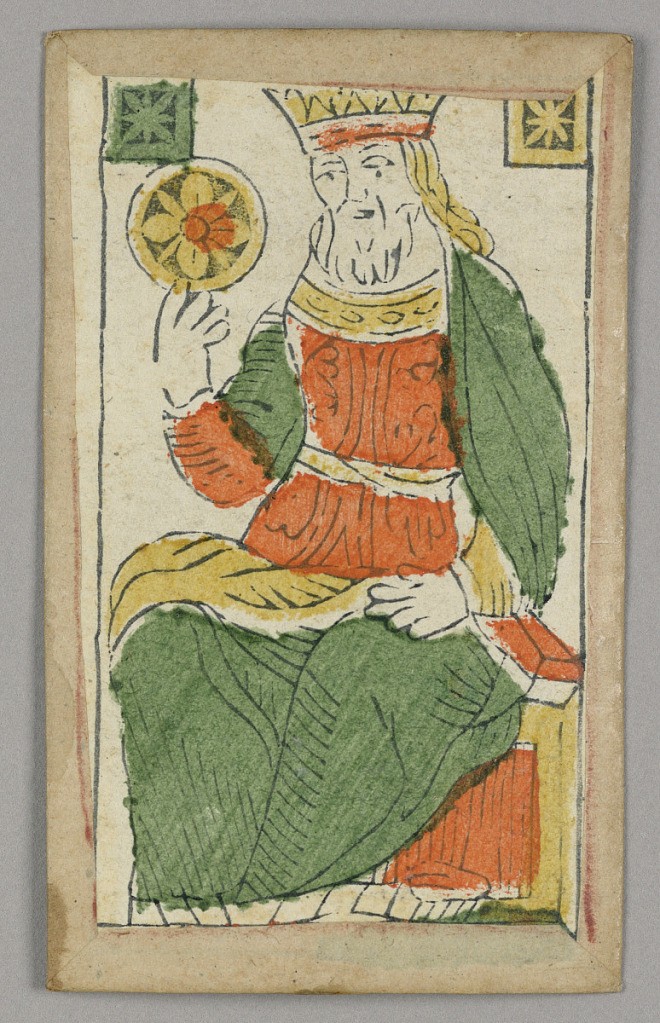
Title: Minchiate (Tarot) Playing Card
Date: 17th century
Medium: Stencil-colored woodblock print
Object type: Playing card
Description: Part of a set of Italian Minchiate playing cards.